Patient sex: M
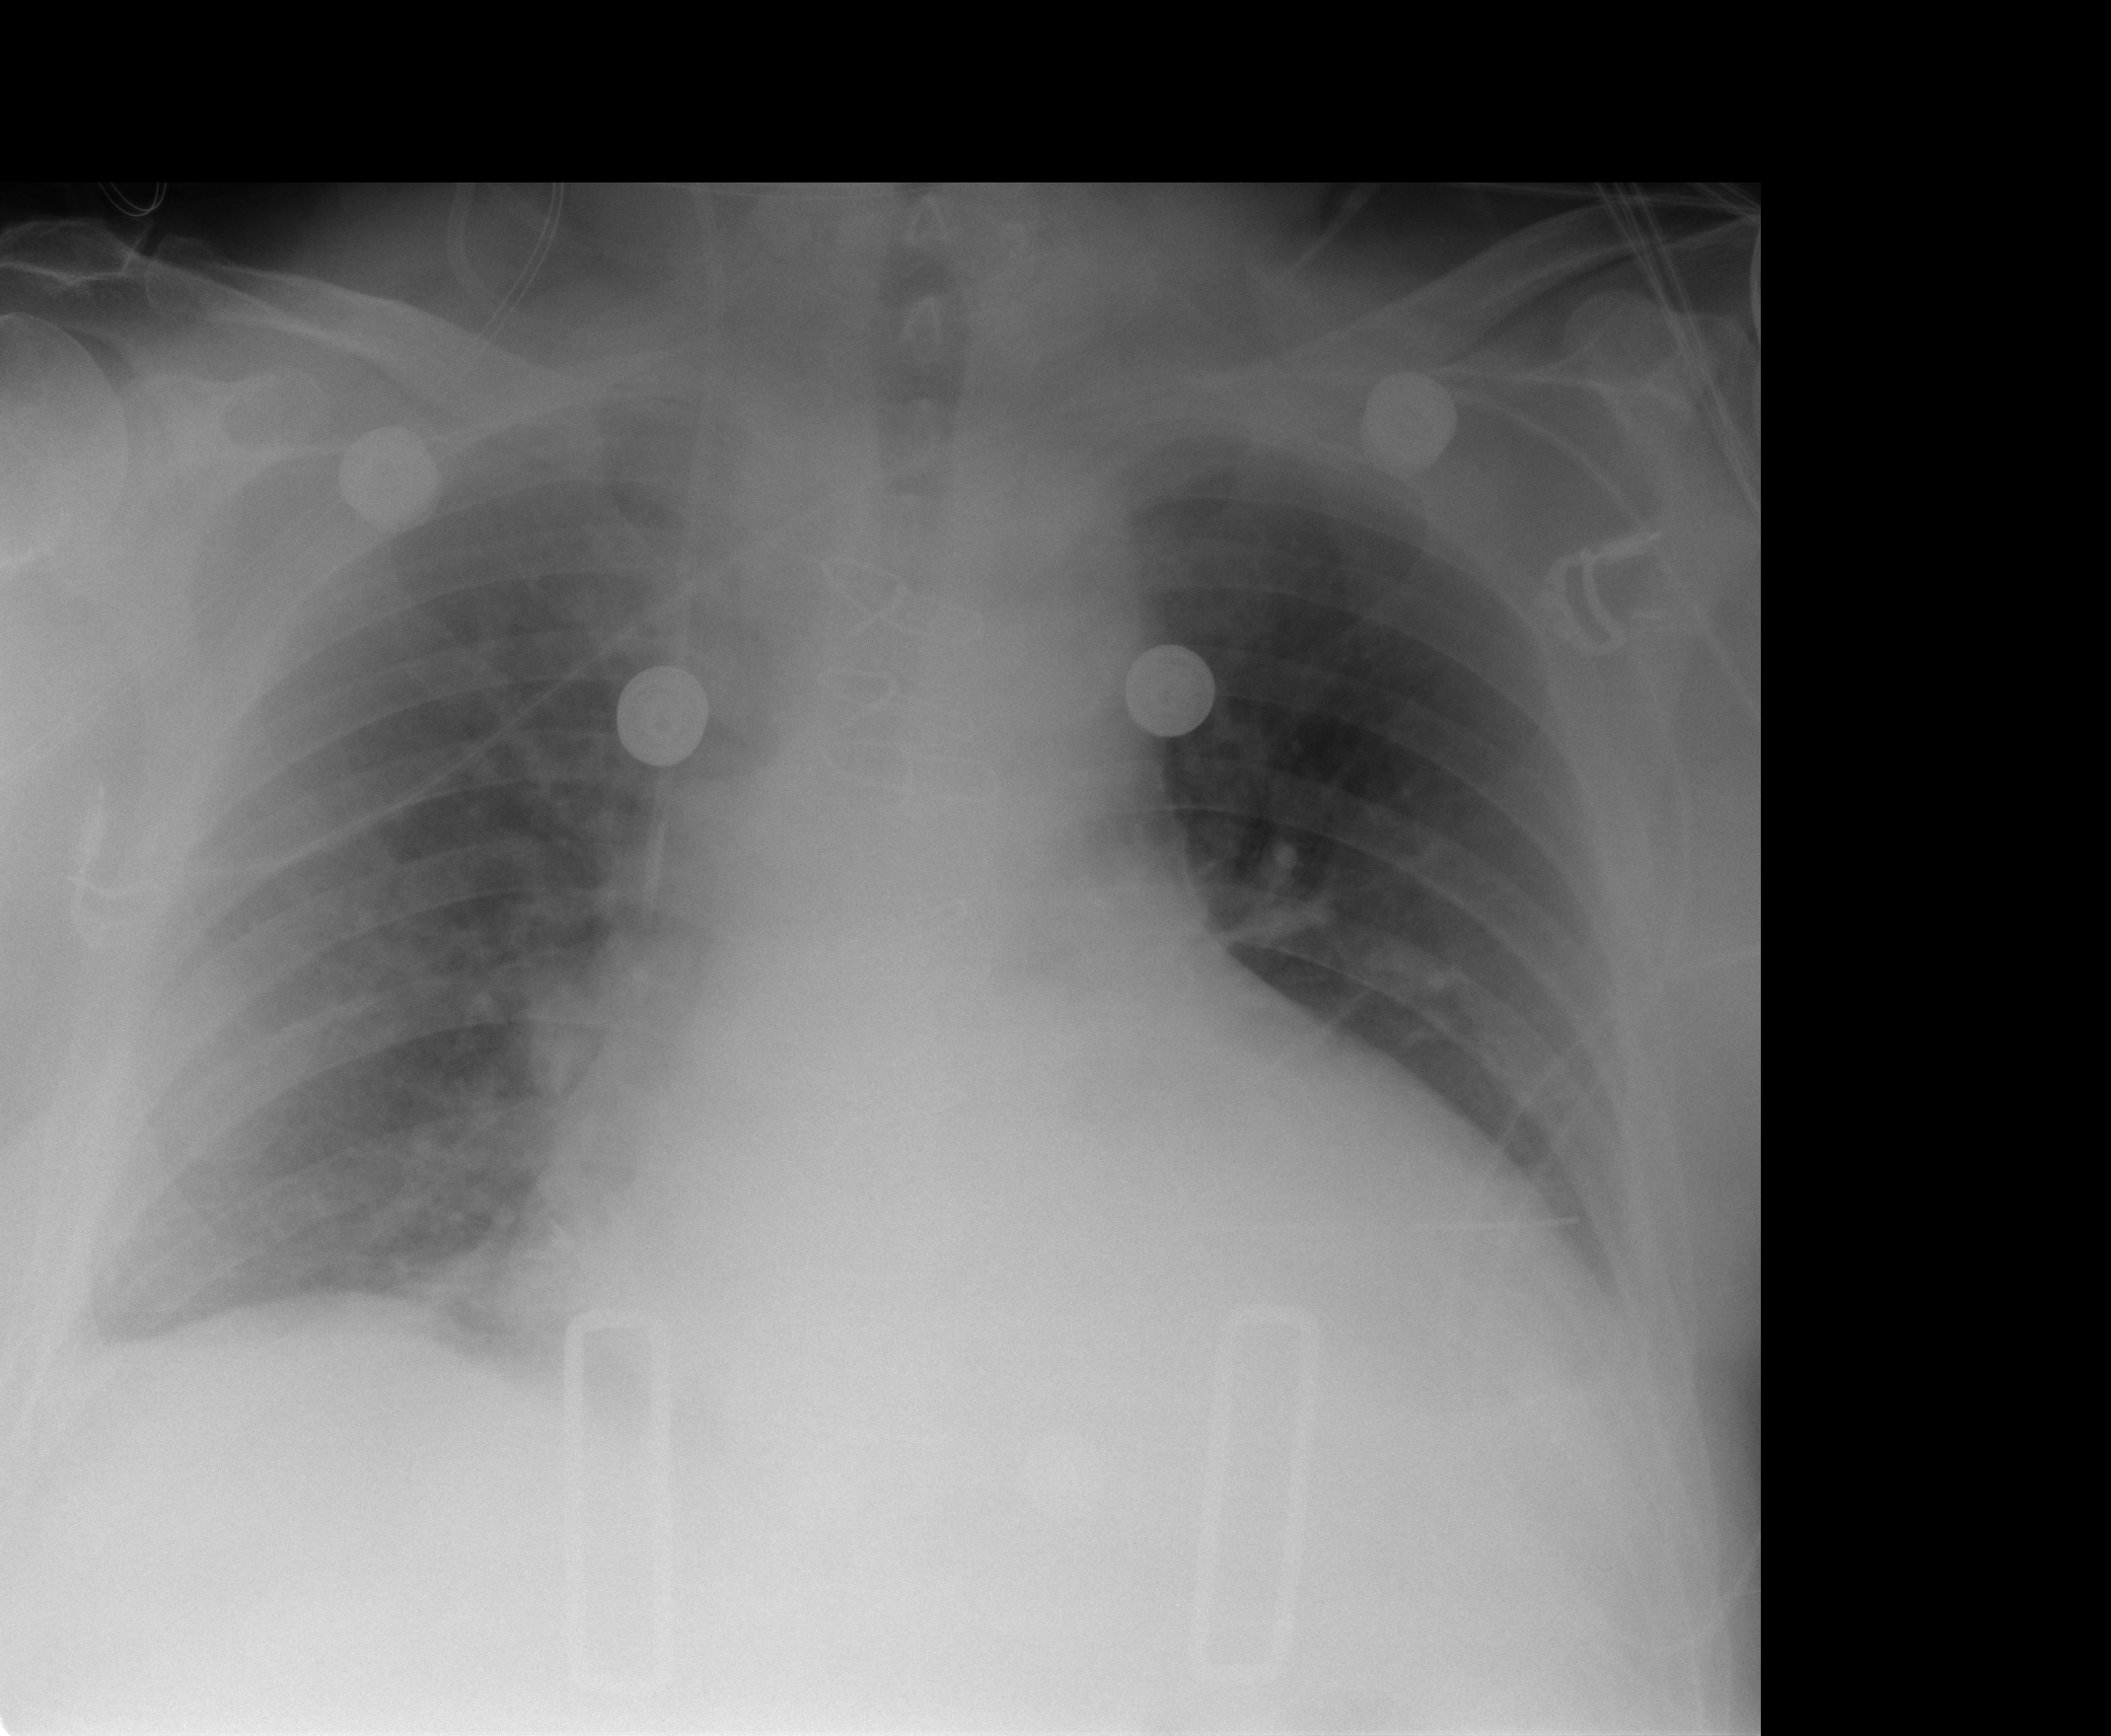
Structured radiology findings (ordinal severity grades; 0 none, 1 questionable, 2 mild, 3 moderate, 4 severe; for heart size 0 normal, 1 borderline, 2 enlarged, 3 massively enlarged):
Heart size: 2
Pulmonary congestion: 0
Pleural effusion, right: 2
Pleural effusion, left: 2
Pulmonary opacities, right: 0
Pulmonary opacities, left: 0
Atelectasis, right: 0
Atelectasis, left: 0